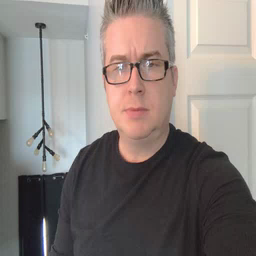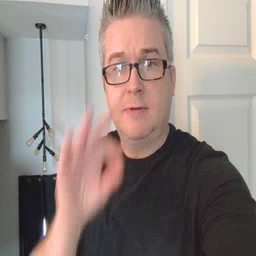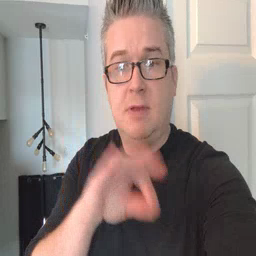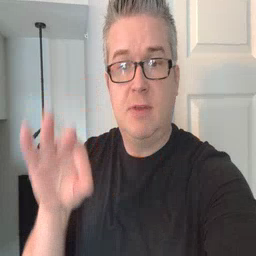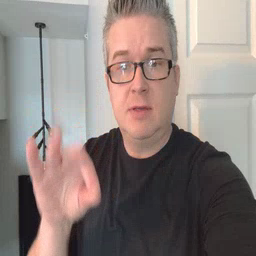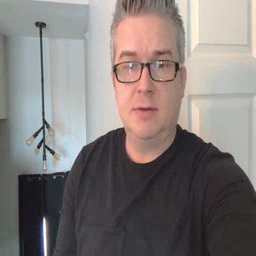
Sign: frenchfries